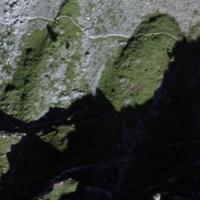
EUNIS habitat code: 48
Species observed at this site:
Adenostyles alpina